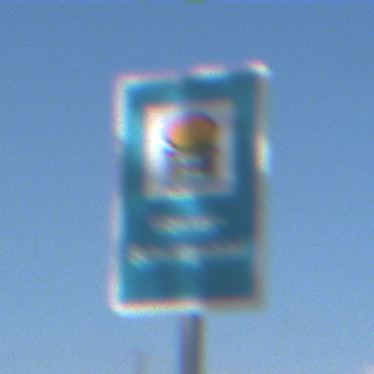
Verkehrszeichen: Wasserschutzgebiet
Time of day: MorningAfternoon
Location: Outdoor (Suburban)
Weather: PartlyCloudy
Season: NotSpecified
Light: Natural